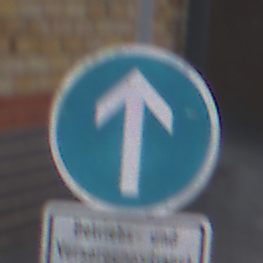
Verkehrszeichen: VorgeschriebeneFahrtrichtungGeradeaus
Zusatzzeichen unten: BesondereFahrzeugeUndTransportgueter9
Umgebung: Outdoor, Urban
Tageszeit: MorningAfternoon
Wetter: Overcast
Licht: Natural
Jahreszeit: NotSpecified
Kontrast: LowContrast